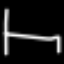
Label: bed